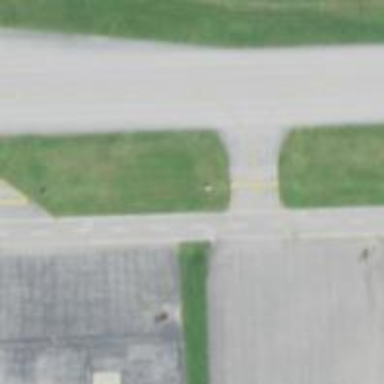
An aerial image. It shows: View of taxiway at the airport.